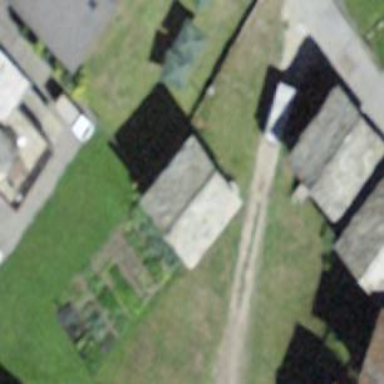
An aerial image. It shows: Historic barn with gabled roof shape.